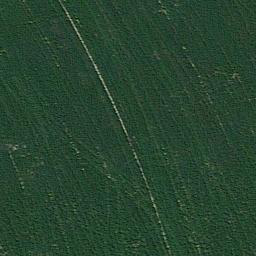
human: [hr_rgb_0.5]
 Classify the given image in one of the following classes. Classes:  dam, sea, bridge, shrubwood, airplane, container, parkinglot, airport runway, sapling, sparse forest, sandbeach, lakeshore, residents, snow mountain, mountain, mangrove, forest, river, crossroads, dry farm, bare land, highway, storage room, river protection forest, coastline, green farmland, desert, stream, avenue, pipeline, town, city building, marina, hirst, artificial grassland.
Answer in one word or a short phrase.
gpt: artificial grassland